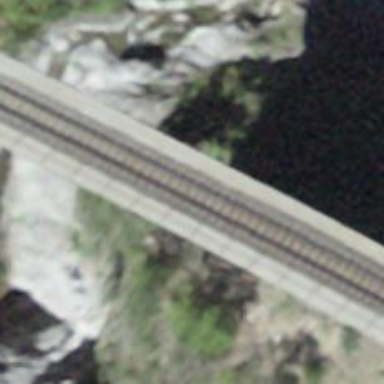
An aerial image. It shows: Narrow-gauge railway bridge with electrified contact line for single track.